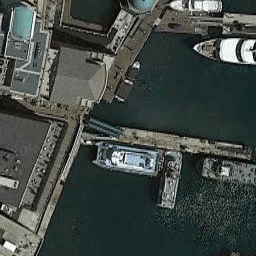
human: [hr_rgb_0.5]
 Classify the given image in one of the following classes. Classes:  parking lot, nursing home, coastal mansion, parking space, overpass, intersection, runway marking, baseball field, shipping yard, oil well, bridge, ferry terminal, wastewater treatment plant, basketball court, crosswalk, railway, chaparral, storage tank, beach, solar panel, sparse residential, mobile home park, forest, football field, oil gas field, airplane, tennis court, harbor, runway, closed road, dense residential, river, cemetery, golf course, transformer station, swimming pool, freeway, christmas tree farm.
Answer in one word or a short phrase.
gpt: ferry terminal